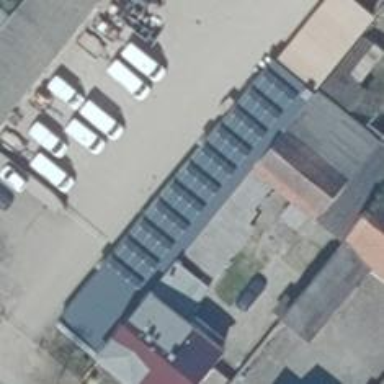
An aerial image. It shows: Solar photovoltaic panel generator producing electricity as small installation.